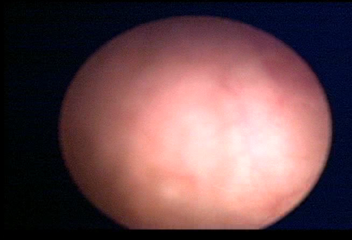
Modality: WLC
Class: Normal mucosa
Bladder cancer association: No